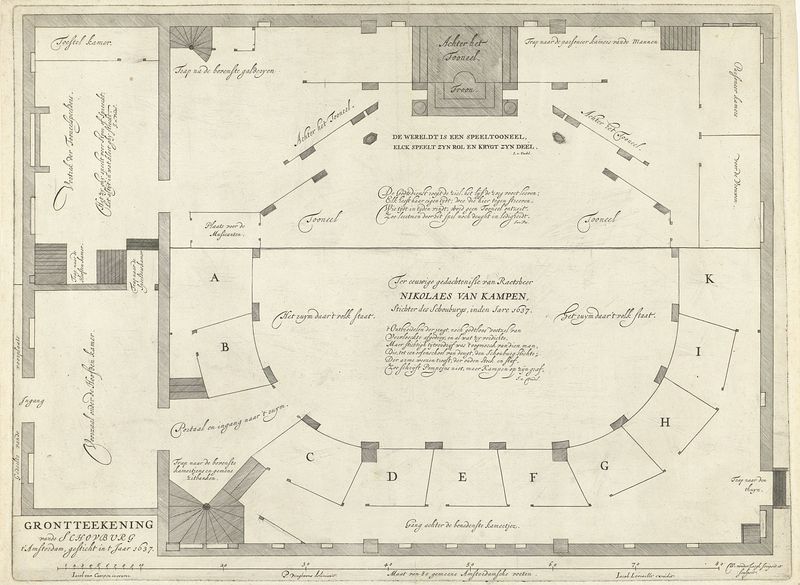
Titel: Grondplan voor de verbouwing van de Schouwburg te Amsterdam
Künstler: Willem van der Laegh
Standort: Amsterdam
Institution: Rijksmuseum
Schlagwörter: cour, escalier, gravure, entrée, porte, plan, papier, dessus, justice, lettres, échelle, vestibule, kampen